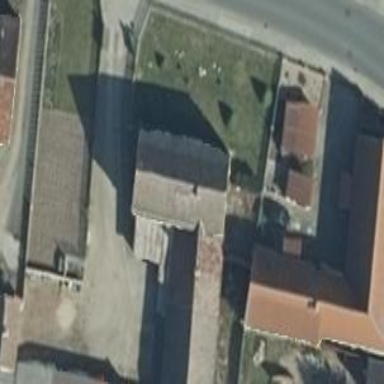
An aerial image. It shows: Residential building.